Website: bh-photo
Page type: account-selection
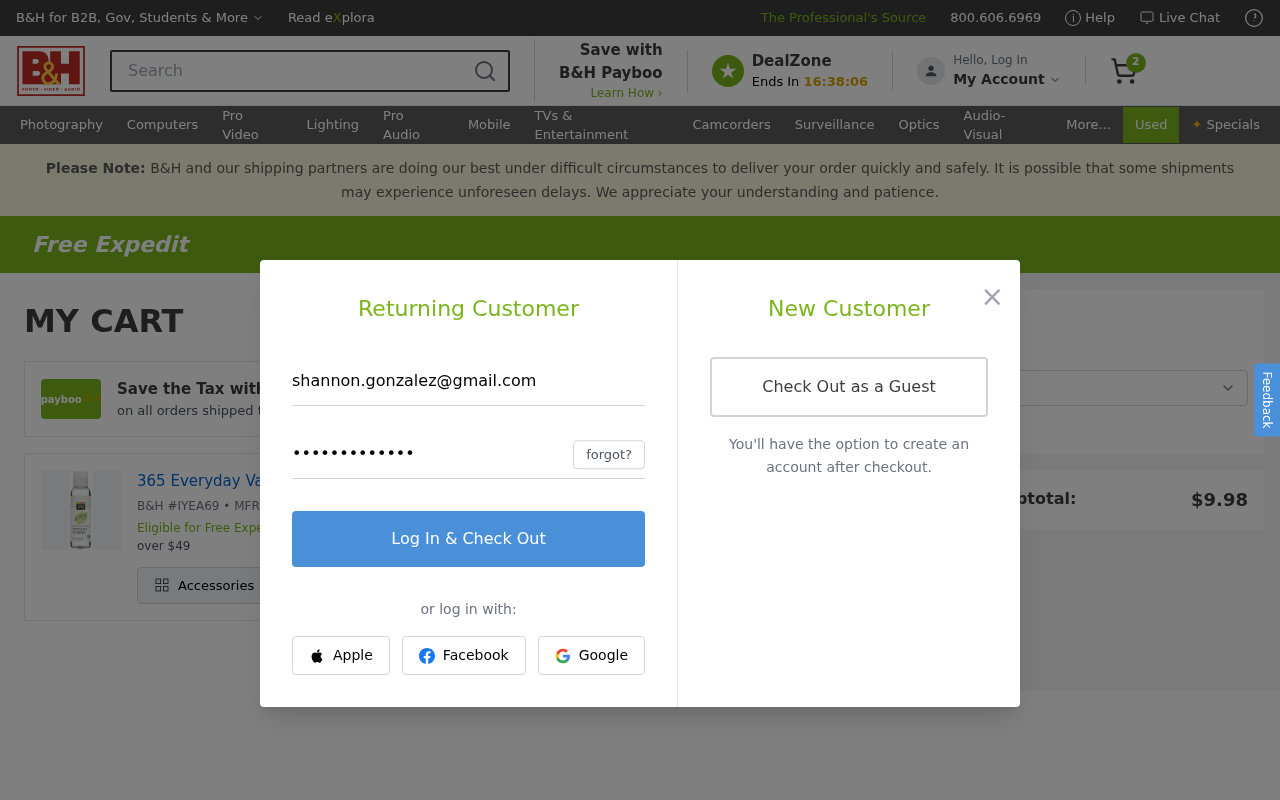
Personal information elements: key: PII_EMAIL
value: shannon.gonzalez@gmail.com
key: PII_POSTCODE
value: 81057
Product elements: key: PRODUCT1_NAME
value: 365 Everyday Value, Vegetable Glycerin, 4 fl oz
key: PRODUCT1_QUANTITY
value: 2
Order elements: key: ORDER_NUM_ITEMS
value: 2
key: ORDER_SUBTOTAL
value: $9.98
Search elements: key: HEADER_SEARCH
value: Search
Other elements: key: BH_ITEM_NUMBER
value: IYEA69
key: MFR_NUMBER
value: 42555T